Question: I'm trying to connect to a MySQL database using hibernate.
I'm testing the connection using this :

My wamp is installed on port number 80, my database name is hibernate_test, both my username and password are "ingenius".
I installed the mysql-connector-java-5.1.0-bin jar
I enabled remote Access to MySQL and WAMP Server by editing the c:\wampinpache\Apache2.2.17\conf\httpd.conf file :
'''
<Directory "c:/wamp/www/">
ExecCGI MultiViews
Options Indexes FollowSymLinks
AllowOverride all
Order allow,deny
Allow from all
</Directory>
'''
and I keep getting the 'ping failed' error. I don't know where I'm wrong !!! Please help!
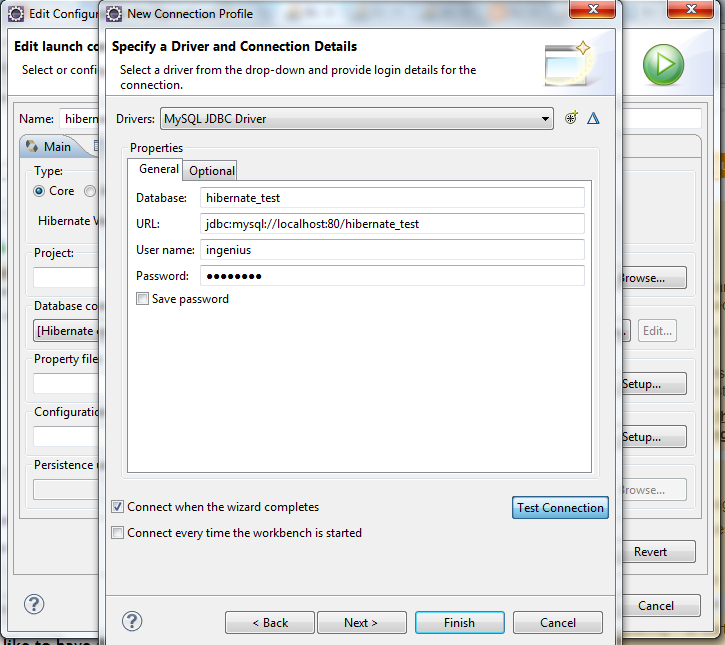
Answer: change your jdbc url to
'''
jdbc:mysql://localhost:3306/hibernate_test
'''
and you should be through, as mysql's default port in 3306